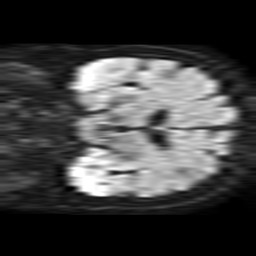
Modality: TRACE
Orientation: coronal
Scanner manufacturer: philips
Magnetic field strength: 1.5 T
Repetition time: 3.403 s
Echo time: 0.06922 s